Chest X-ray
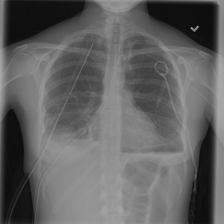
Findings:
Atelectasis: negative
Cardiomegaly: negative
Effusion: negative
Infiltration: negative
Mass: negative
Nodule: negative
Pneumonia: negative
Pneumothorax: negative
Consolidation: negative
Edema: negative
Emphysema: negative
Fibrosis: negative
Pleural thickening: negative
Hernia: negative